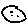
Label: moon